【题型】解答题　【知识点】立体几何　【难度】easy
（14 分）如图，半球内有一内接正四棱锥 $S-ABCD$，该四棱锥的体积为 $\dfrac{4\sqrt{2}}{3}$.

(1)求该半球的体积；

(2)若从半球中把正四棱锥 $S-ABCD$ 挖去，求所得几何体的表面积.
【解答】
【详解】(1) 连接 $AC, BD$ 交点为 $O$，设球的半径为 $R$，

由题意可知 $SO = AO = OC = OD = OB = R$，则 $AB = \sqrt{2}R$，

四棱锥的体积为 $V = \dfrac{1}{3} \times (\sqrt{2}R)^2 \times R = \dfrac{4\sqrt{2}}{3}$，解得 $R = \sqrt{2}$，

则该半球的体积为 $V = \dfrac{1}{2} \times \dfrac{4\pi}{3} \times (\sqrt{2})^3 = \dfrac{4\sqrt{2}\pi}{3}$；$\dots\dots$（7 分）

(2) 由题意知 $SA = \sqrt{AO^2 + OS^2} = \sqrt{2}R$，

所得几何体的表面积为

$2\pi R^2 + \pi R^2 - (\sqrt{2}R)^2 + 4 \times \dfrac{1}{2} \times \sqrt{2}R \times \sqrt{2}R \times \sin \dfrac{\pi}{3}$

$= 3\pi (\sqrt{2})^2 - 2(\sqrt{2})^2 + 4(\sqrt{2})^2 \times \dfrac{\sqrt{3}}{2}$

$= 6\pi + 4\sqrt{3} - 4$. $\dots\dots$（14 分）
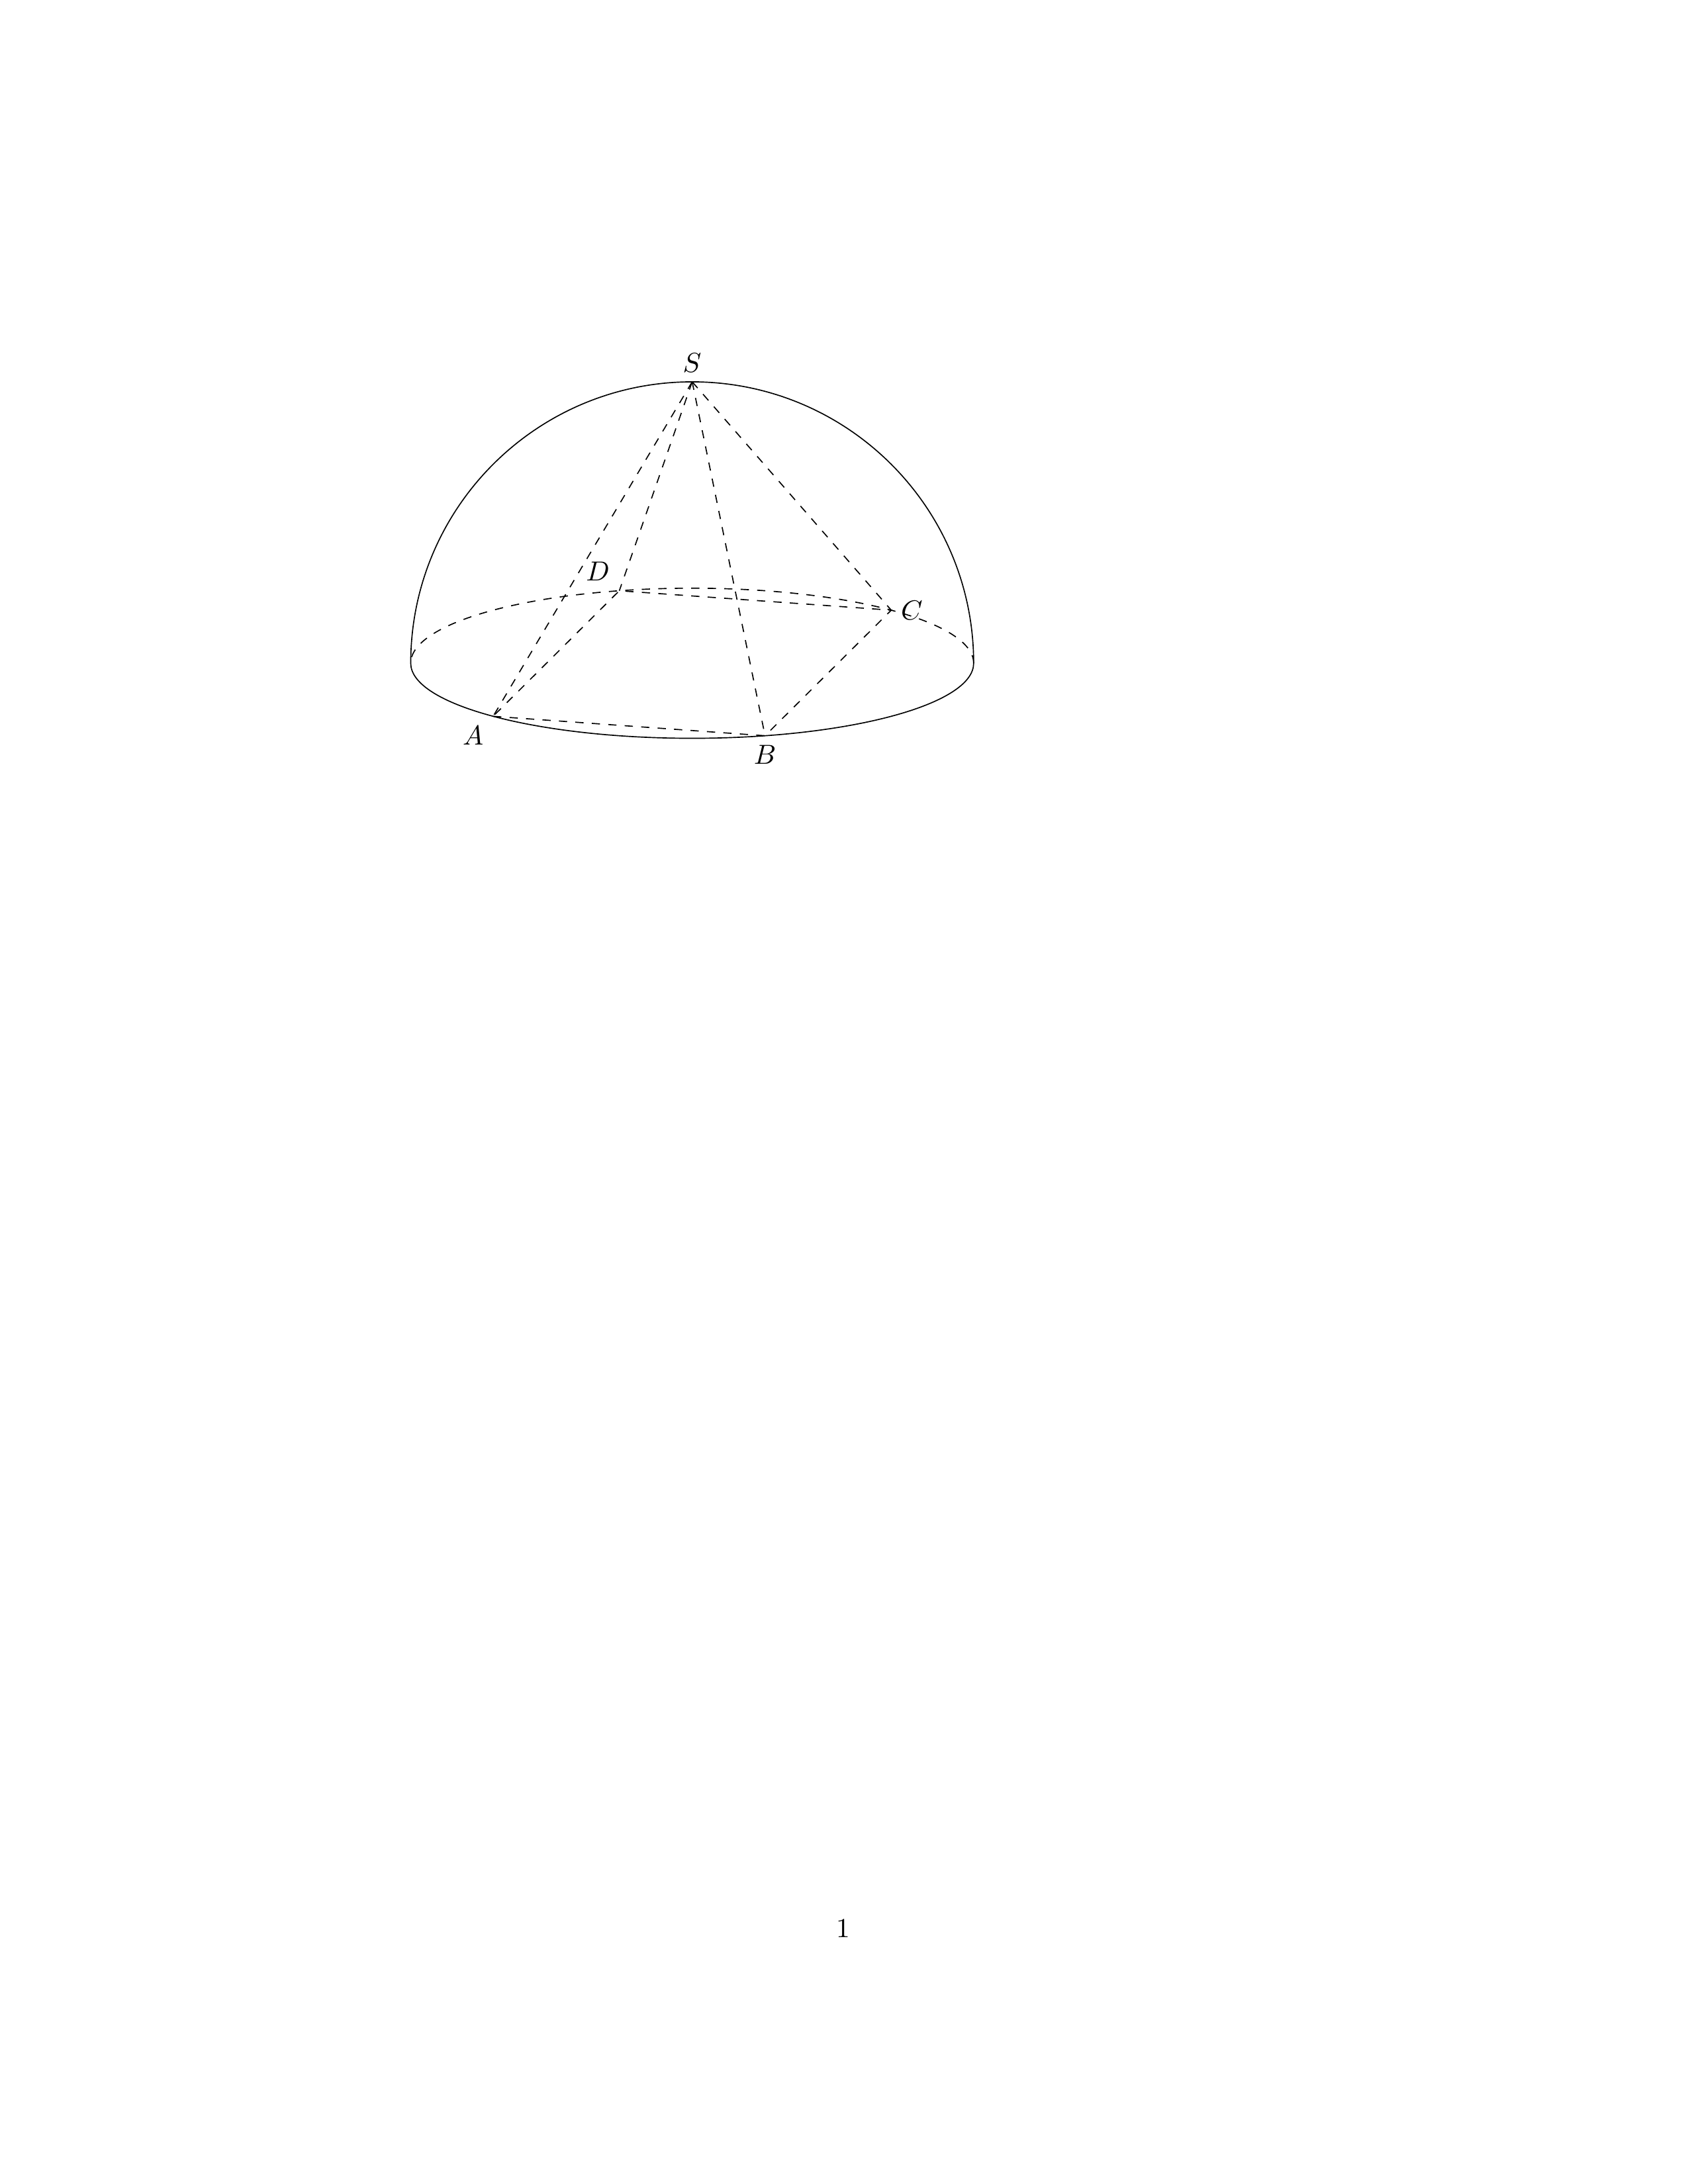